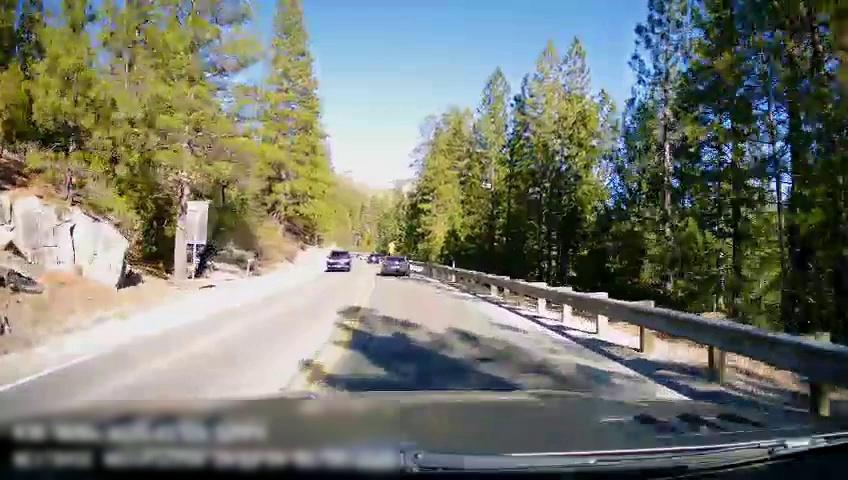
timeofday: Day
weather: Sunny
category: Drivable Space
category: Vehicles | Car
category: Vehicles | Car
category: Vehicles | SUV
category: Lanes | Opposite Lane
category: Lanes | Opposite Lane
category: Lanes | Current Lane